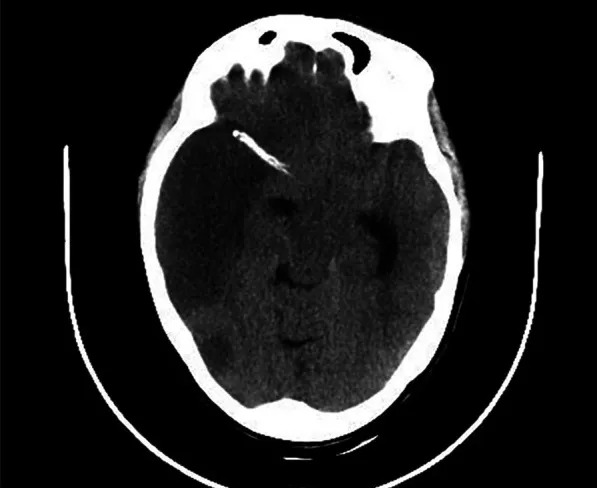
Follow-up cranial CT scan after stent implantation revealed hyperdensity in the right middle cerebral artery territory, indicating changes related to the stent implantation, and an infarction in the right frontal, temporal, parietal, and occipital lobes with brain edema was identified.
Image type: radiology (ct)